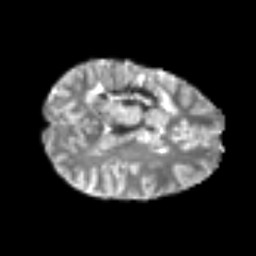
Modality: T2w
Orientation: axial
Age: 31
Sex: female
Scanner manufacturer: siemens
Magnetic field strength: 3 T
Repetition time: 6.1 s
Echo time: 0.101 s